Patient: sex F, age 37
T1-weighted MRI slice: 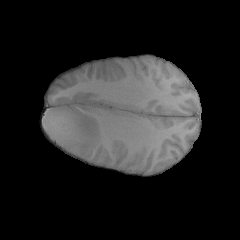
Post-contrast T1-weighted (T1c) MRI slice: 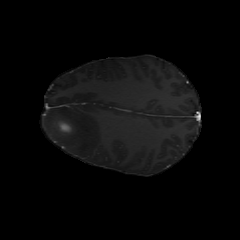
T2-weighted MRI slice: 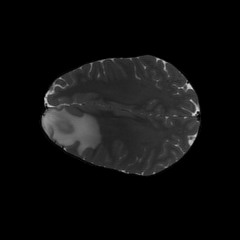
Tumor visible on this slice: yes
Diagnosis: Glioblastoma, IDH-wildtype
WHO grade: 4